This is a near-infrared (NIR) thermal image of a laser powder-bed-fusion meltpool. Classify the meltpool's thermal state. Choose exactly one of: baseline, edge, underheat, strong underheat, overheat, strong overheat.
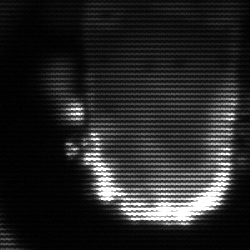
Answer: baseline